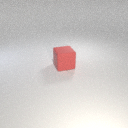
large red rubber cube